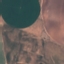
Land use / land cover: AnnualCrop